Question: I want to implement a collapsible view, exactly like the one from Google Play market. It displays a number of rows from the content, and an arrow, and tapping on the arrow reveals the whole content. Is this implemented with the ExpandableListView or is there any other solution?
Screen shots attached with highlighting what I am looking for.
Thanks.
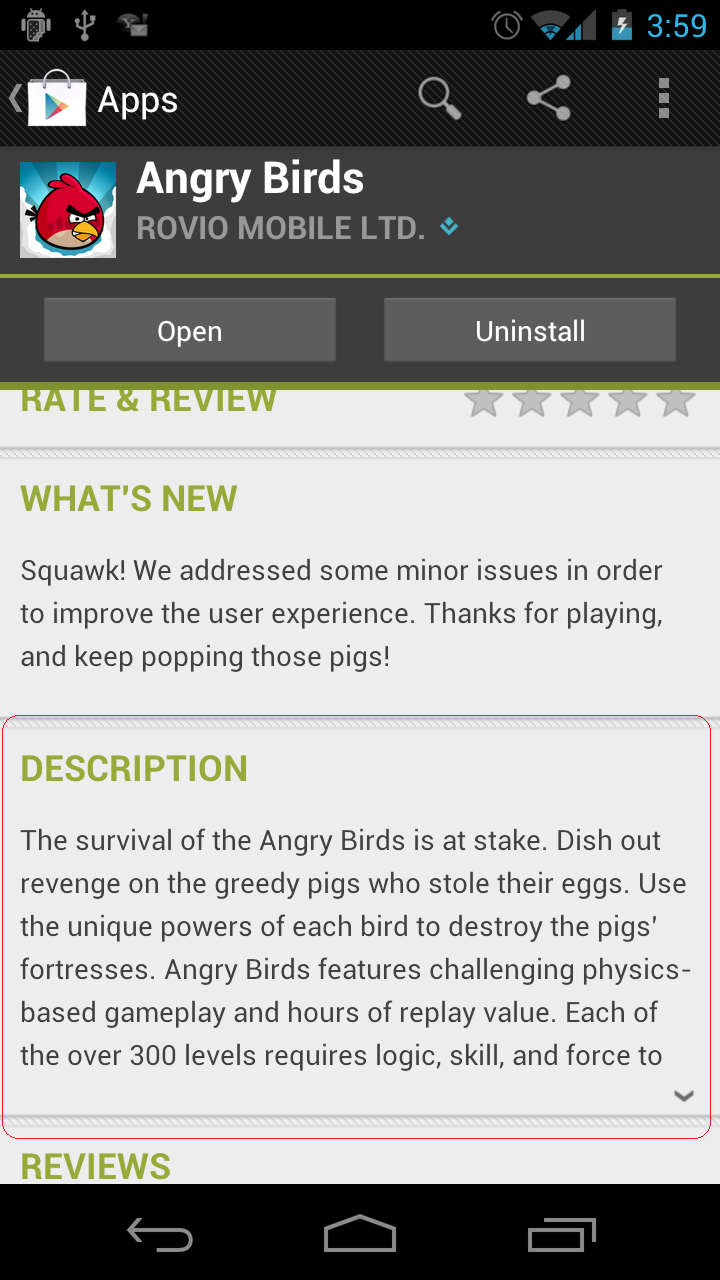
Answer: There is a simpler way:
'''
final TextView descriptionText = (TextView) view.findViewById(R.id.detail_description_content);
final TextView showAll = (TextView) view.findViewById(R.id.detail_read_all);
showAll.setOnClickListener(new OnClickListener() {
@Override
public void onClick(View v) {
showAll.setVisibility(View.INVISIBLE);
descriptionText.setMaxLines(Integer.MAX_VALUE);
}
});
'''
XML:
'''
<?xml version="1.0" encoding="utf-8"?>
<ScrollView xmlns:android="http://schemas.android.com/apk/res/android"
android:layout_width="match_parent"
android:layout_height="match_parent">
<LinearLayout
android:id="@+id/detail_description_container"
android:layout_width="match_parent"
android:layout_height="wrap_content"
android:orientation="vertical"
>
<TextView
android:id="@+id/detail_description_content"
android:maxLines="5"
android:layout_width="match_parent"
android:layout_height="wrap_content"/>
<TextView
android:id="@+id/detail_read_all"
android:clickable="true"
android:layout_width="wrap_content"
android:layout_height="wrap_content"/>
</LinearLayout>
</ScrollView>
'''
The important part is maxlines and scrollview. This doesn't give a slow animation (that would be a bid more complex) but an instant open effect.